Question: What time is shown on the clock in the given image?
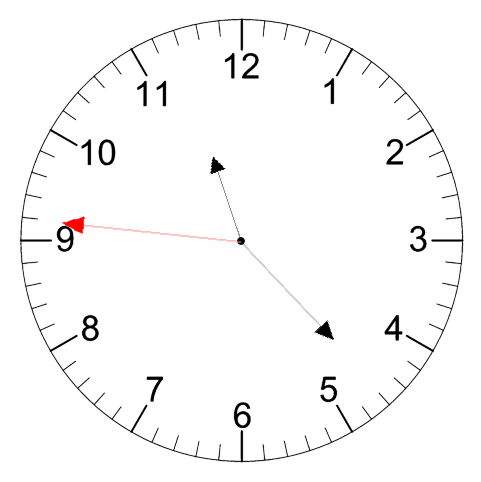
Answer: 11:22:46